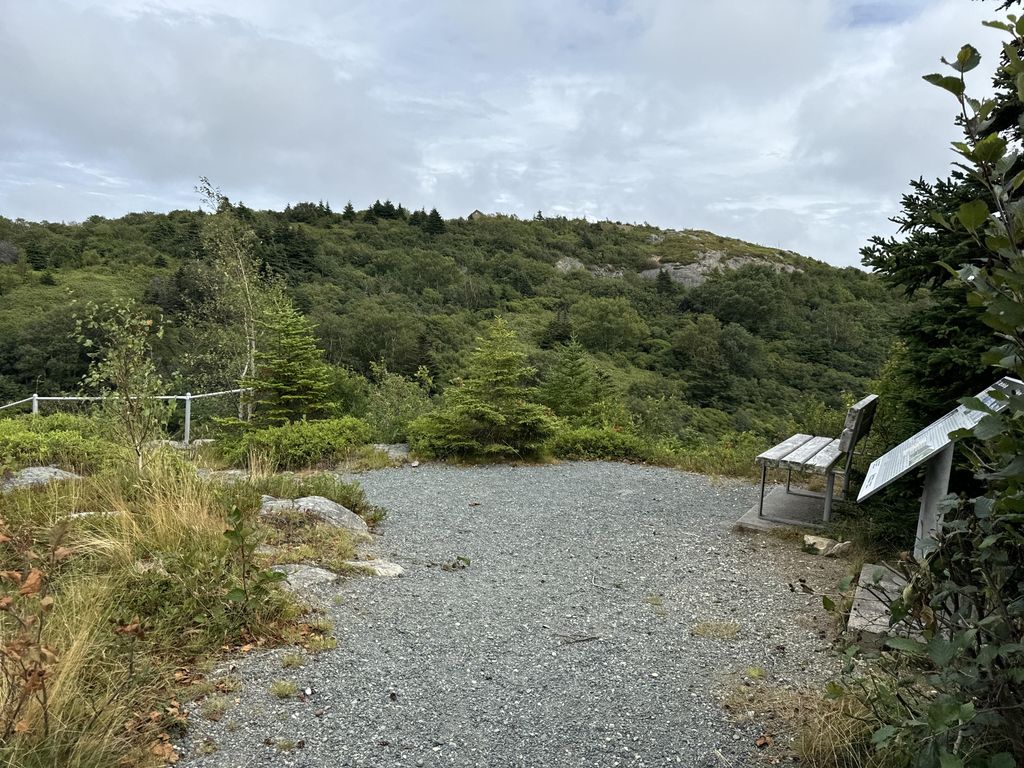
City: st_johns